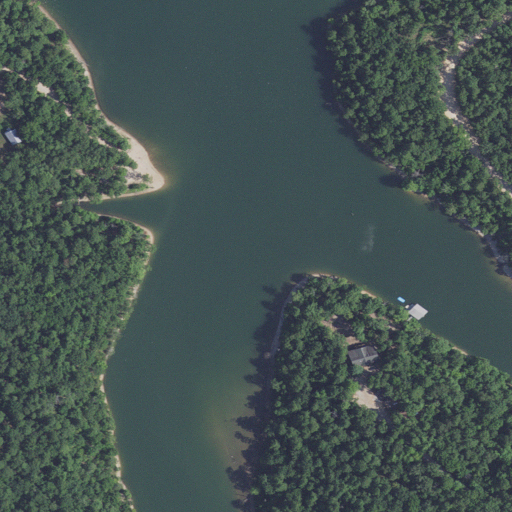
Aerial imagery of valley in Arkansas named Kirk Hollow containing open water, deciduous forest, mixed forest, open development, evergreen forest, low intensity development, and grassland